Field crop: tomato
Growth stage: 2
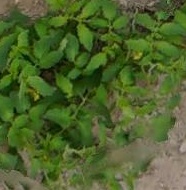
Species: tomato